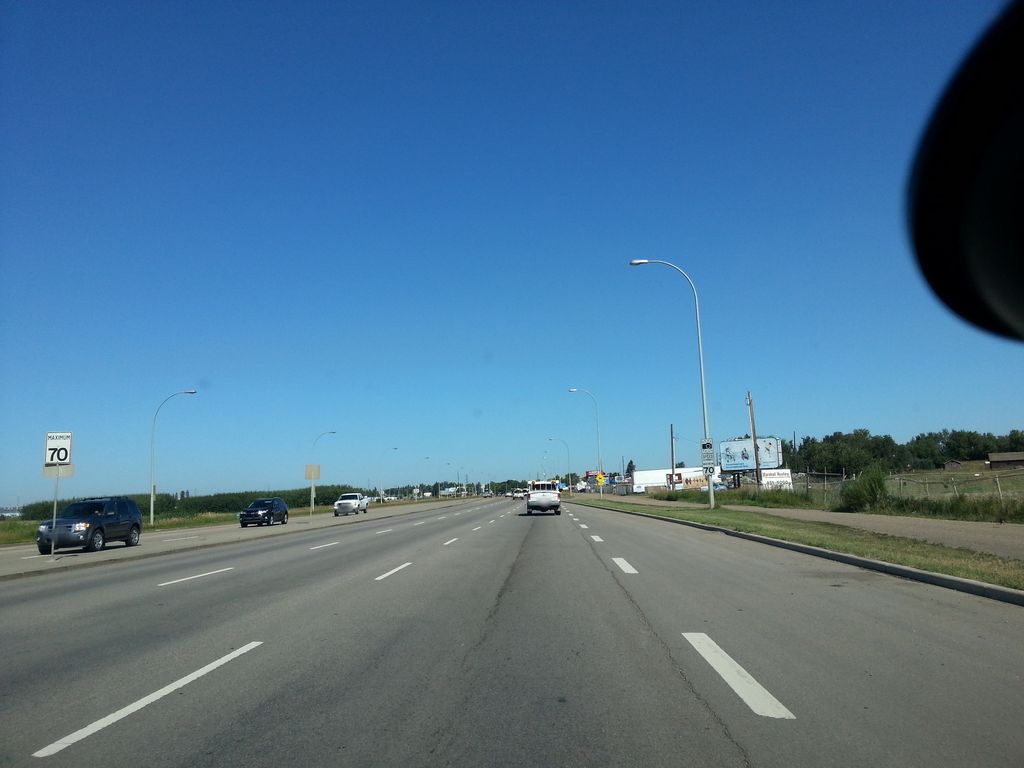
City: edmonton